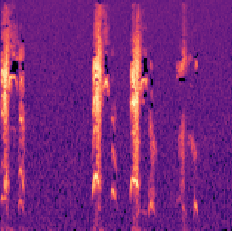
Sound class: Person sneeze